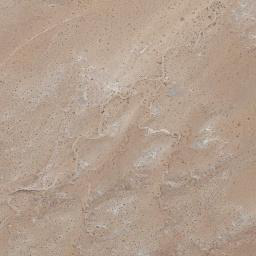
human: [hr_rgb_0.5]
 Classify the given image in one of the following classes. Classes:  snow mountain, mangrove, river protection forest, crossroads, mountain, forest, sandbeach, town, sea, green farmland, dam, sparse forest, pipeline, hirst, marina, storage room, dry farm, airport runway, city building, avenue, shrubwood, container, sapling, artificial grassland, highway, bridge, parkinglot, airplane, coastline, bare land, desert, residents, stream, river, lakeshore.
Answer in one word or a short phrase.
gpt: bare land